Question: I have a worksheet which contains two UDFs. The contents of them (apart from one line) isn't that interesting for the problem at hand, but for the curious, here they are:
'''
Function finn_prioritert_oppgave(nummer As Long) As String
Dim i As Long, r As Range, c As Range
Set r = Range(PDCA.Range("N11"), PDCA.Range("N1048576").End(xlUp))
If Not Intersect(r, PDCA.Range("N10")) Is Nothing Then
Set r = PDCA.Range("N11")
End If
For Each c In r
If Not IsEmpty(c) Then
nummer = nummer - 1
End If
If nummer = 0 Then
Exit For
End If
Next
If nummer > 0 Then
finn_prioritert_oppgave = CVErr(xlErrNA)
Else
finn_prioritert_oppgave = c.Offset(0, -11).Value
End If
End Function
Function finn_status_oppgave(oppgave As Range) As String
Application.Volatile
Dim r As Range, i As Long, satisfied As Boolean
Call deaktiver
Set r = Range(PDCA.Range("C11"), PDCA.Range("C1048576").End(xlUp))
Set r = r.Find(what:=oppgave, LookIn:=xlValues, lookat:=xlWhole)
finn_status_oppgave = ""
If Not r Is Nothing Then
Set r = PDCA.Range("J" & CStr(r.Row) & ":M" & CStr(r.Row))
i = 4
satisfied = False
Do
If Not IsEmpty(r.Cells(1, i)) Then
Debug.Print PDCA.Range("J9:M9").Cells(1, i)
finn_status_oppgave = PDCA.Range("J9:M9").Cells(1, i)
satisfied = True
End If
i = i - 1
Loop While i >= 1 And Not satisfied
End If
Call reaktiver
End Function
'''
The problem is, as far as I can discern, with the second function, because it contains the line <URL> on an Excel-forum, which claims that the problem occurs because of the function mentioned above.
Apparently
> if you have a volatile function (your code function contains the
"Application.Volatile (True)" tag), where you change the DisplayAlerts
status (for example, "Application.DisplayAlerts = False"), then if you
change the name of a worksheet within the workbook that contains a
function with these two commands, Excel (up to 2010, not tested with
2013 yet) will crash
I am not using 'Application.DisplayAlerts = False' in my code, but the symptoms are similar enough that I feel confident it is the volatile function which causes the problems:

Is there anything I can do to prevent this error from occuring, or should I just make it non-volatile, and make the calculation happen using e.g. 'Application.CalculateFull' on the 'Workbook_SheetChange'-event?
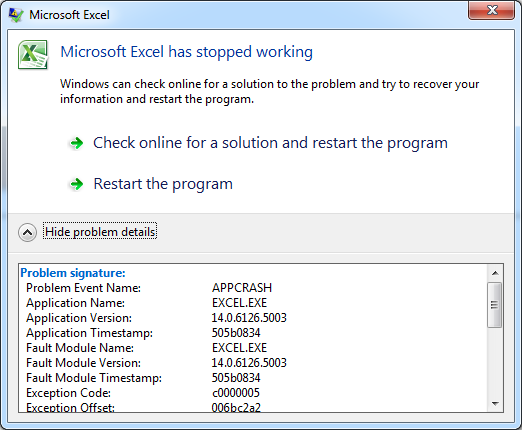
Answer: Your deaktiver and reaktiver almost certainly Subs because you parse nothing to them. There aren't many functions that take no arguments!
If either deaktiver or reaktiver try to change any application, workbook, worksheet or range then the calling function will fail! This would include such things as setting 'Application.DisplayAlerts = False' for example.
Functions in a worksheet can only change the value of the cell in which they reside. They can only return the function result.
You use functions to calculate - you subs to change things.
Subs can call functions but functions shouldn't be calling subs.